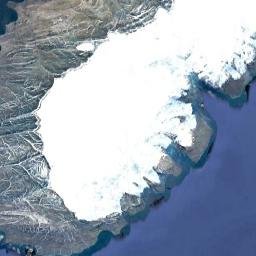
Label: snowberg